Question: This is a weird problem and probably, It has a stupid solution, but still.
I have recently install a windows 32 bit machine on a VBOX (runs originally on linux). I don't know if it is important but maybe.
I installed a fresh eclipse Juno with m2e and m2e-wtp.
I checked out a maven project (multi module) from SVN and then i tried to Import it as maven project to eclipse, simply by right clicking --> import --> maven --> existing maven project.
I have done this millions time with no problems till now.
Eclipse imports all the projects but they all have this error:
Project build error: Non-resolvable parent POM: Could not find artifact com.xx.xx:parent-pom:pom:1.0.0-SNAPSHOT and 'parent.relativePath' points at wrong local POM.
Also, when I right click a java project, and check it's properties it seems that eclipse does not recognize it as a java project (I added a screenshot).

I wish to state that I am the only one here to have this problem, so I assume this is an eclipse problem.
Please help.
Regards,
Idob
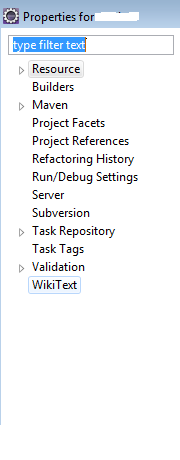
Answer: Are you sure, that the parent-pom is available in the correct version?
The error message tells you that the parent-pom is not available.
Either it has to be available as an eclipse project, or it has to be available at your repository. You can find your local repository in WinXP machine by default at Documents and Settings\.m2
epository.